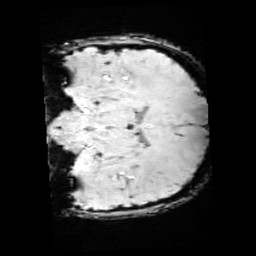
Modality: SWI
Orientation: coronal
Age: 10
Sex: male
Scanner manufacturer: siemens
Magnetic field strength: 3 T
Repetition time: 0.027 s
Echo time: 0.02 s